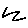
Label: zigzag